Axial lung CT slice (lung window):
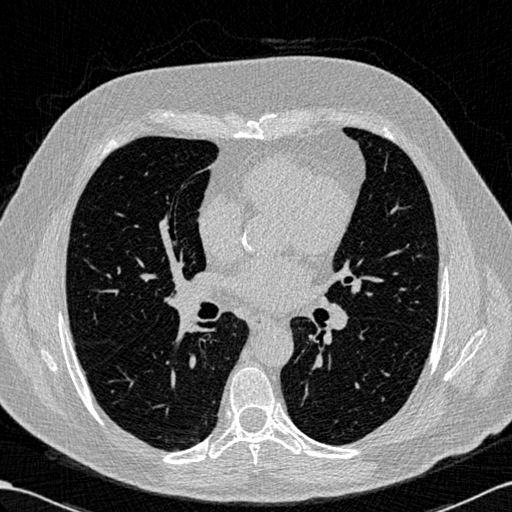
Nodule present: no